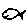
Label: fish